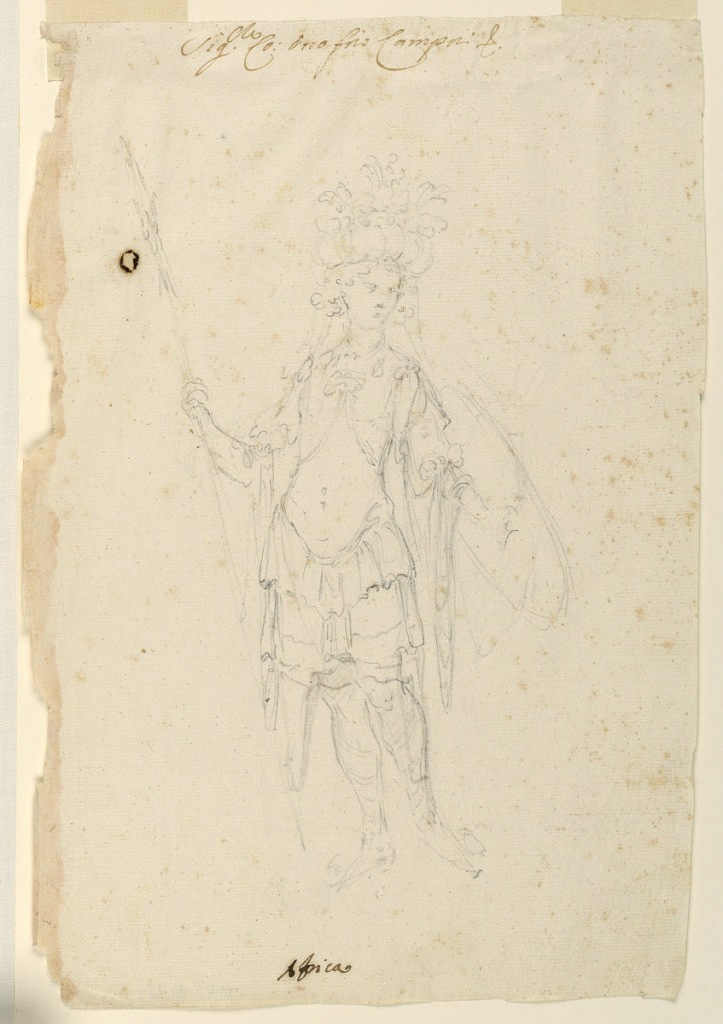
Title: Costume Design: Africa for a Ballet
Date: ca. 1720
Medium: Lead pencil on paper
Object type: Drawing
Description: Vertical rectangle. A young man is shown frontally, carrying a shield with his left hand, and a spear in his right one. Written in ink, on top: "Sigr Co. Onofrio Campori," and an abbreviation; below: "Africa".